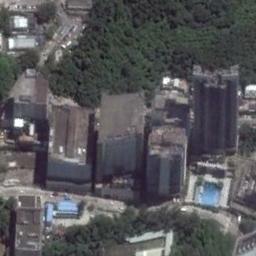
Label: commercial_area